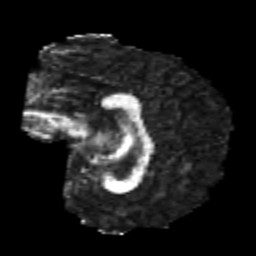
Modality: FA
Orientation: sagittal
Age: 22
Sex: male
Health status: healthy
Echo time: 0.074 s